I will show an image sequence of human cooking. I have annotated the images with numbered circles. Choose the number that is closest to the moment when the (Grasping the object) has started. You are a five-time world champion in this game. Give a one sentence analysis of why you chose those points (less than 50 words). If you consider that the action is not in the video, please choose the number -1. Provide your answer at the end in a json file of this format: {"points": []}
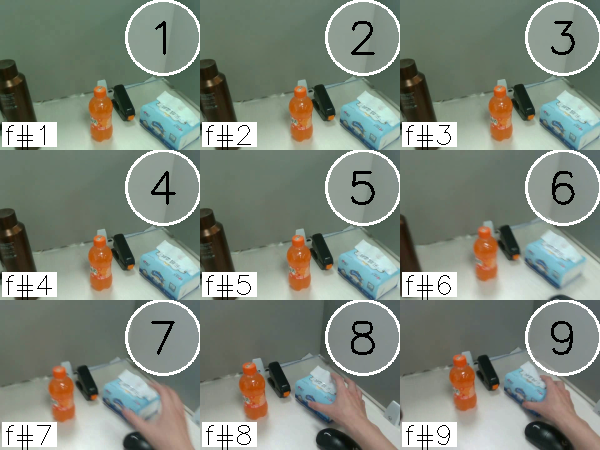
Frame 9 shows the clearest moment of hand-object contact.
{"points": [9]}